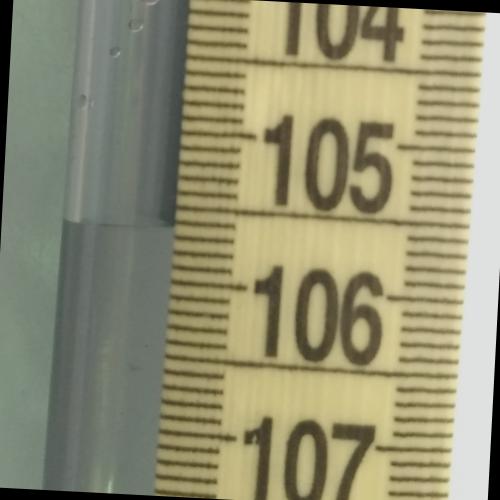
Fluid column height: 105.6 cm